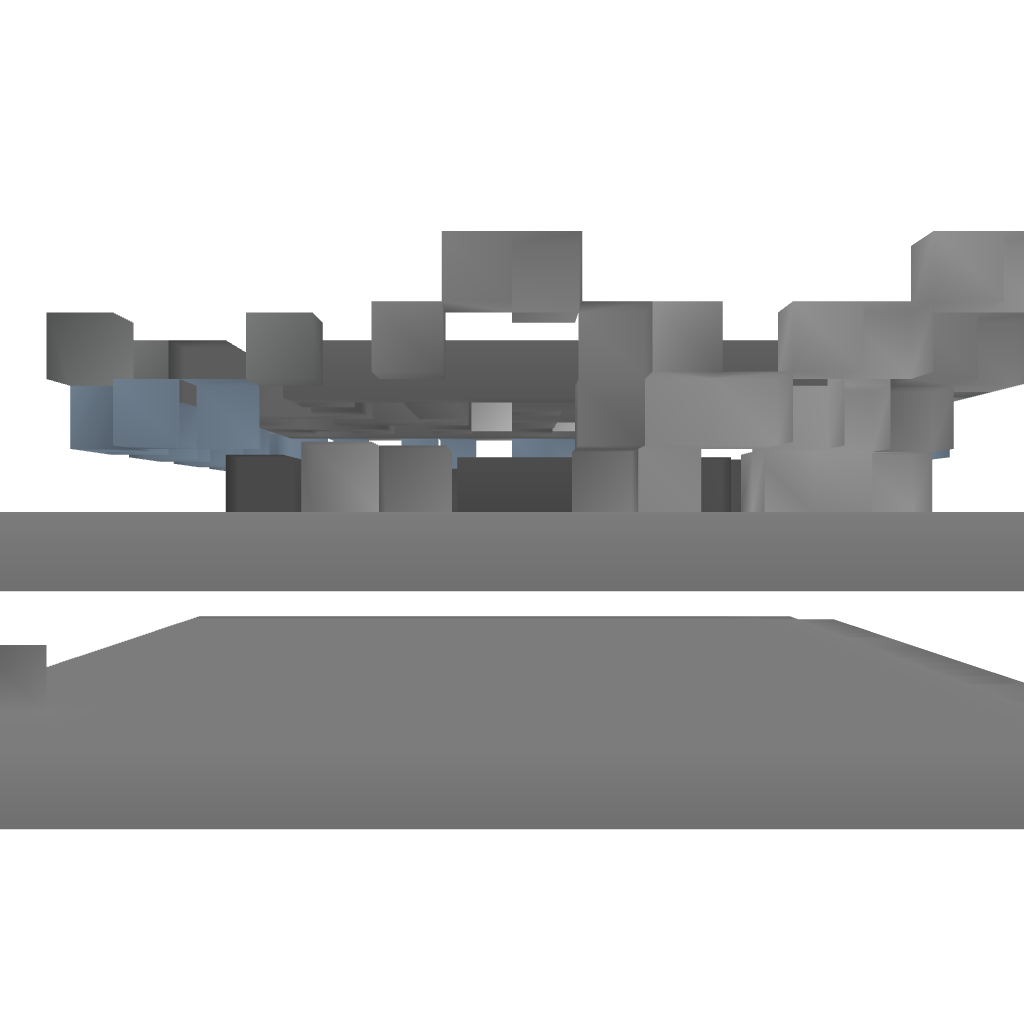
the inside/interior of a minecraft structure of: ADVSET #2 The Mini Maze and Cave Entrace